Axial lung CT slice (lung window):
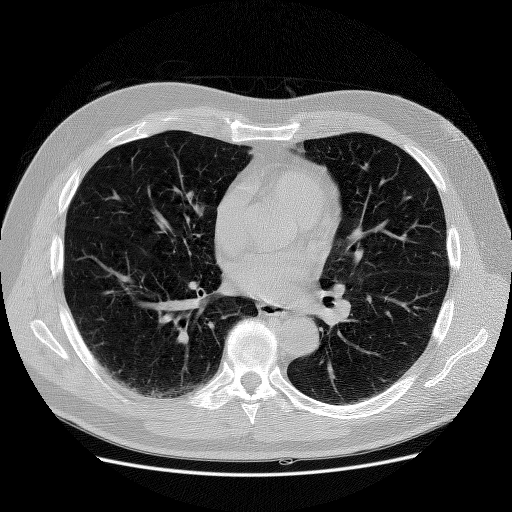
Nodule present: no